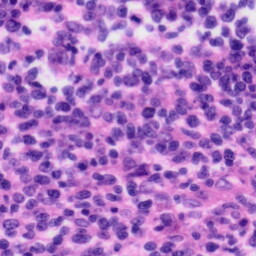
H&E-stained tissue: Tonsil